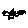
Label: bird